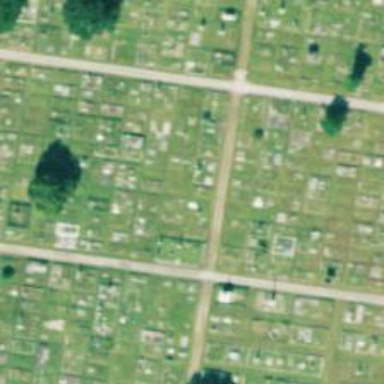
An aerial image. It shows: Sector of the cemetery.